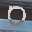
Label: 0